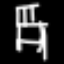
Label: chair